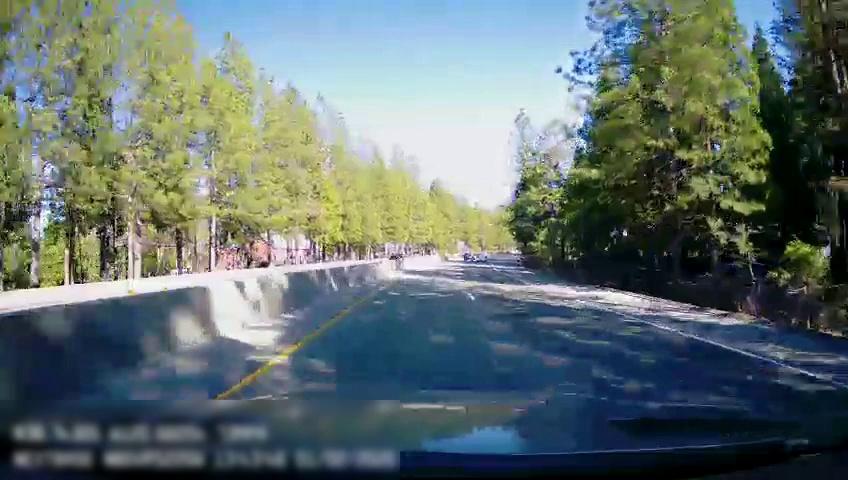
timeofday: Day
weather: Sunny
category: Drivable Space
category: Drivable Space
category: Vehicles | SUV
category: Vehicles | Car
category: Vehicles | Car
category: Lanes | Alternate Lane
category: Lanes | Current Lane
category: Lanes | Alternate Lane